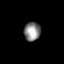
Tissue: lung
Cell type: Endothelial cells
Senescence score: 0.5534
Nuclear area (px): 307
Mean DAPI intensity: 135.117